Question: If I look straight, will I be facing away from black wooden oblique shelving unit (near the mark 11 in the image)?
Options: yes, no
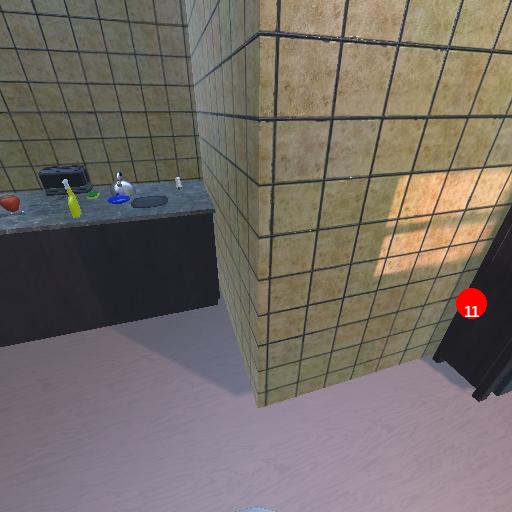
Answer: yes